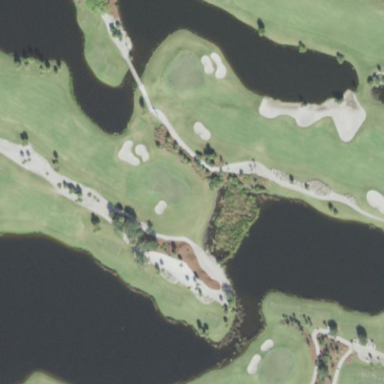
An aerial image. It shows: Water hazard in golf course. The hazard is natural water feature.